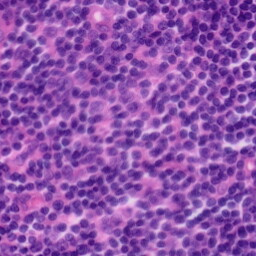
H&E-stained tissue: Tonsil